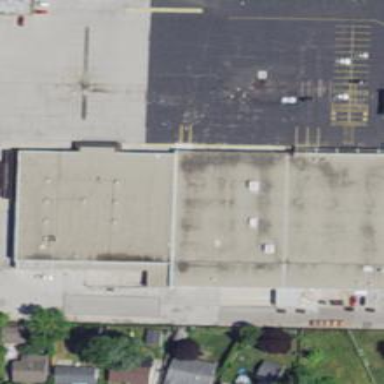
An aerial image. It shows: Retail building.